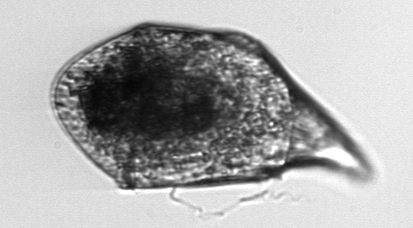
Label: Gyrodinium